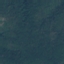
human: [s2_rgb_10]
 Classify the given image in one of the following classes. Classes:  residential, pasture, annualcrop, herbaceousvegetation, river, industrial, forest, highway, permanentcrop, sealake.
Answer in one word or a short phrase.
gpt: Forest